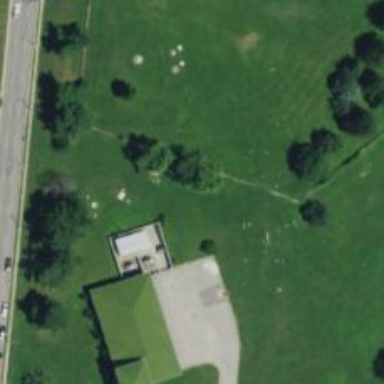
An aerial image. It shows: Disc golf basket.